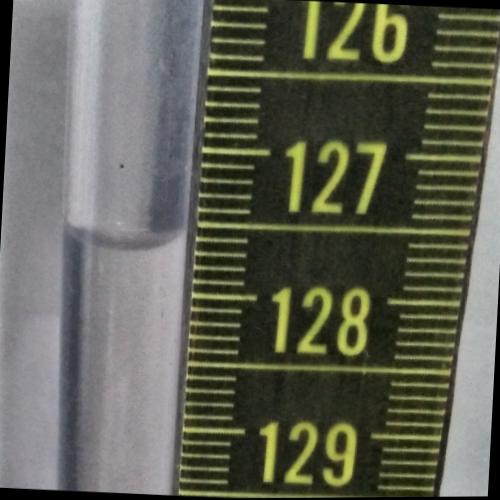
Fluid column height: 127.6 cm